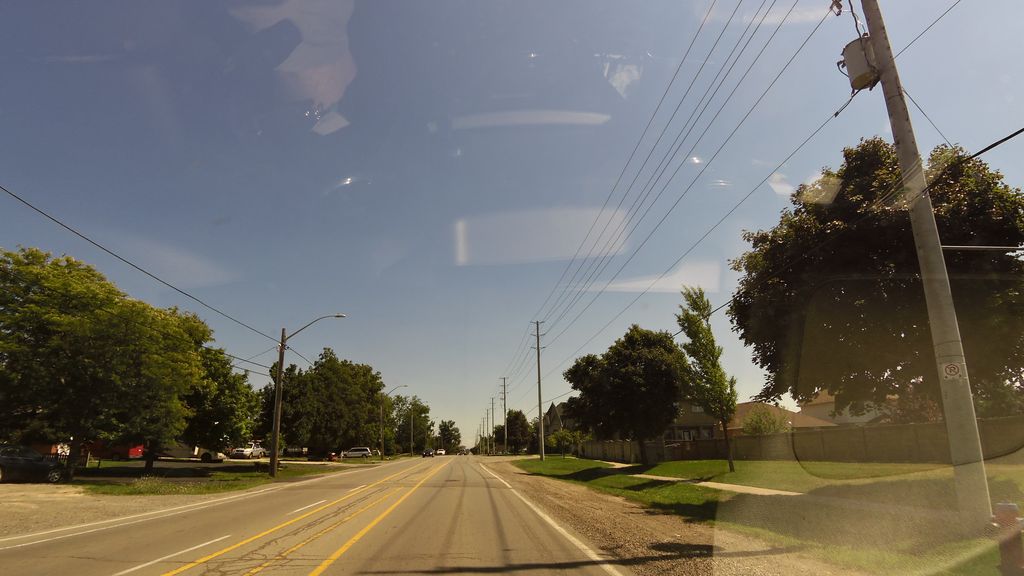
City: hamilton